Question: I'm planning to setup an scalable architecture capable of providing web services on a REST interface where JSON will be sent as a result.
The web services will be quite simple for a CRUD web 2.0 app.

I think javascript (nodejs + mongodb) is a good choice for the following reasons:
- - - - - -
1. I think of scaling a node app which supplies a web service as having a central node which will be routing/balancing charge to each of the node instances. Which will also help doing seamless updates, is there any piece of software already implemented which can fit that task?
2. Please point all the disadavantages or other advantages you find in this back-end stack
3. If you feel this question opens too much of a debate and doesn't fit the stackoverflow policy please indicate a forum where I could get feedback.
4. Any other good persistence choices other than MongoDB? Mainly this choice comes from the javascript query language and JSON schemas.
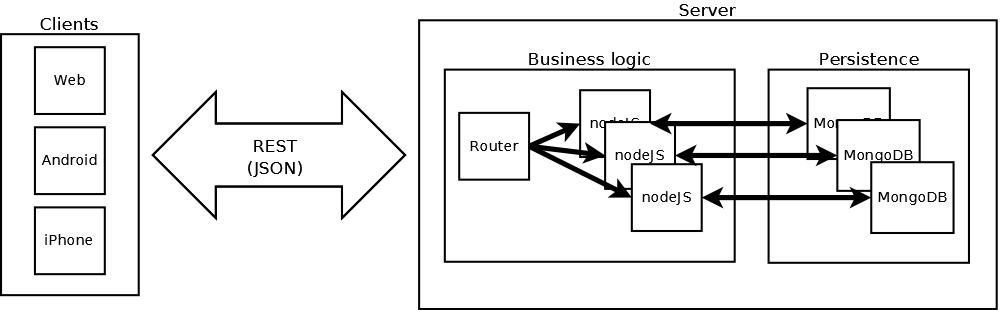
Answer: Regarding your "router" piece:
Since your REST api will be composed of HTTP requests, it's common practice to use a high-speed proxy such as <URL>. This generally works well and allows easy scaling and failover.